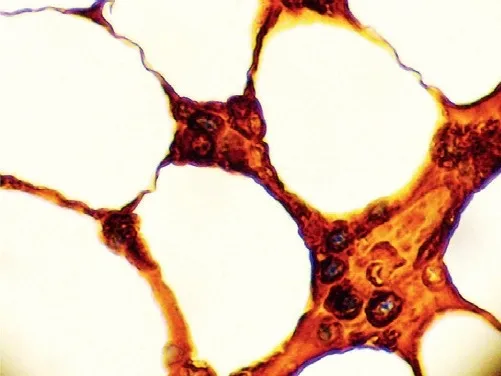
Bone marrow stained for lambda (x 1000).
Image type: pathology (immunostaining)